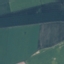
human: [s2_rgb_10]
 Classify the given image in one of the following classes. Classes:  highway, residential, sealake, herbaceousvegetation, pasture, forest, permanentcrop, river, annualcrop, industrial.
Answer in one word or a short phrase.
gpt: AnnualCrop